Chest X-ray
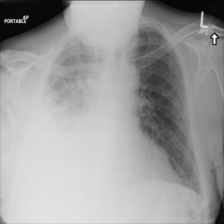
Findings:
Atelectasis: negative
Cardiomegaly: positive
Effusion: positive
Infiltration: negative
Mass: positive
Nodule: negative
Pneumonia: negative
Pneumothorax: negative
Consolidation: negative
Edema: negative
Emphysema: negative
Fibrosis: negative
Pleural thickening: negative
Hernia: negative